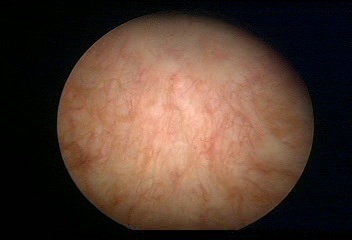
Modality: WLC
Class: Normal mucosa
Bladder cancer association: No